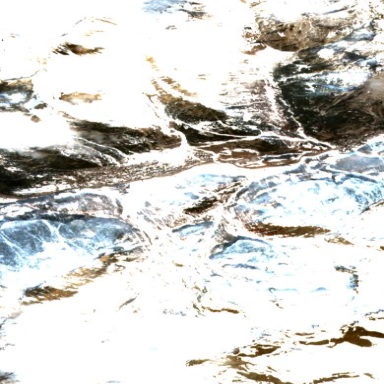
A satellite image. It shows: Area designated for winter sports.